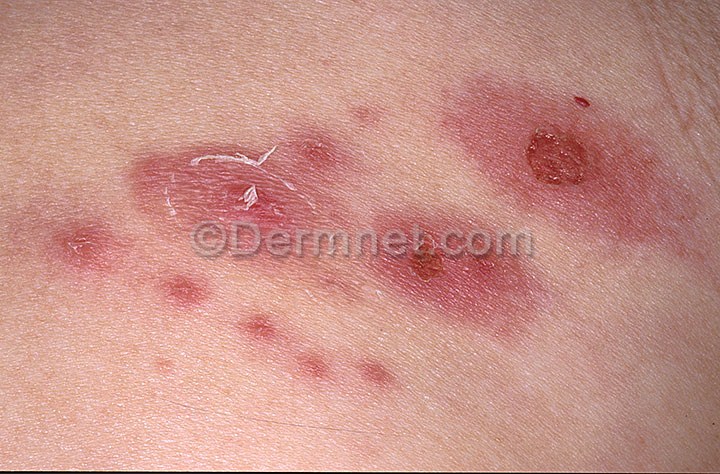
Disease: Warts Molluscum and other Viral Infections